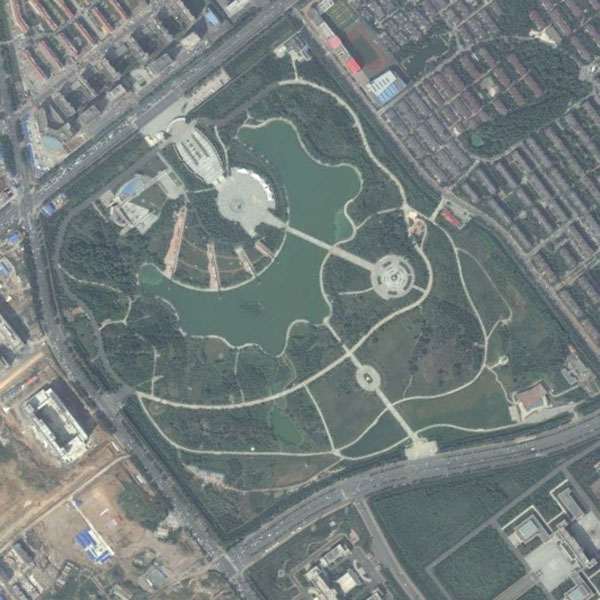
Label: Park